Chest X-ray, AP view. Patient: 53 years old, sex F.
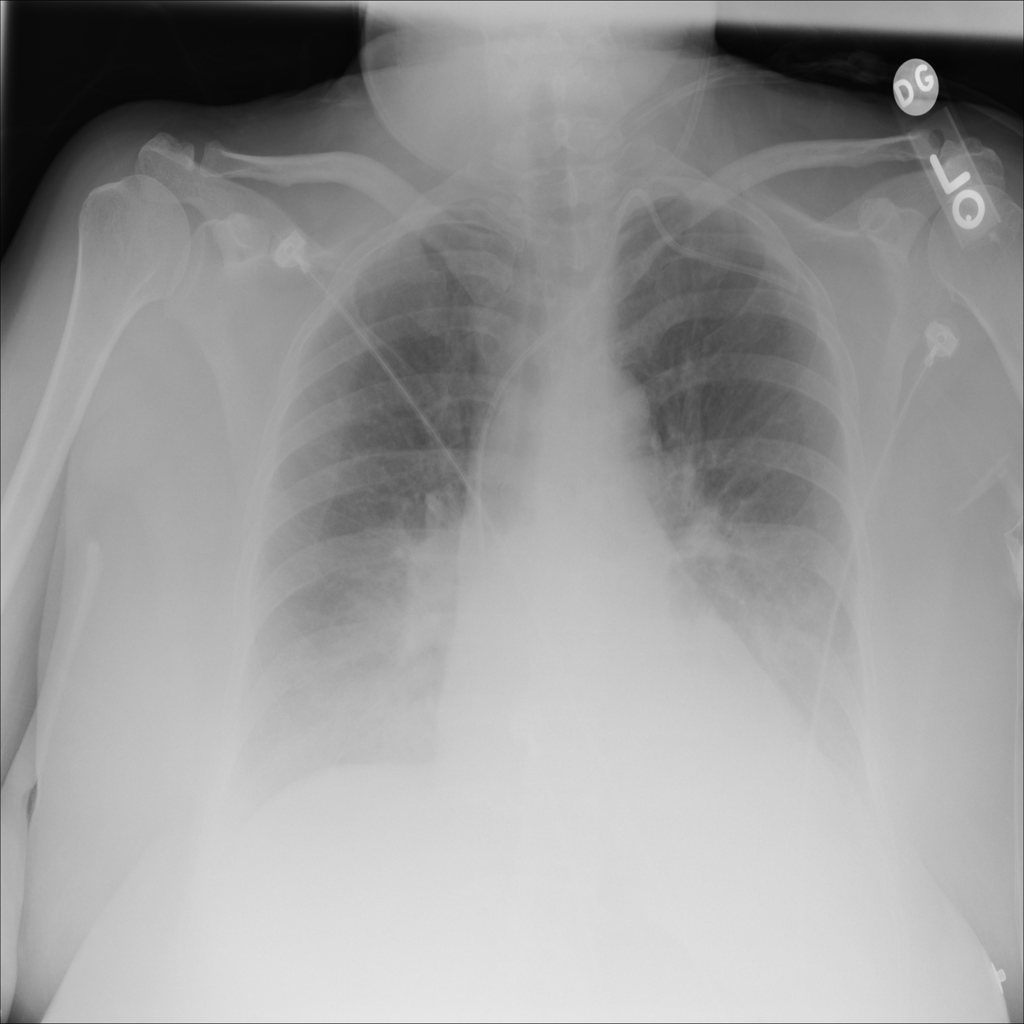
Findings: Effusion